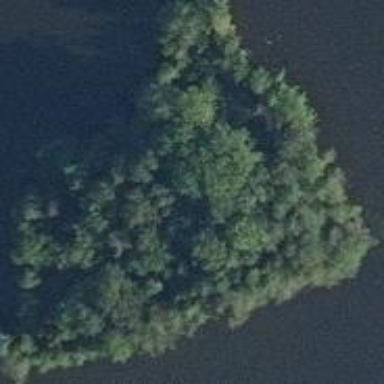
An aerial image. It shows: Islet.